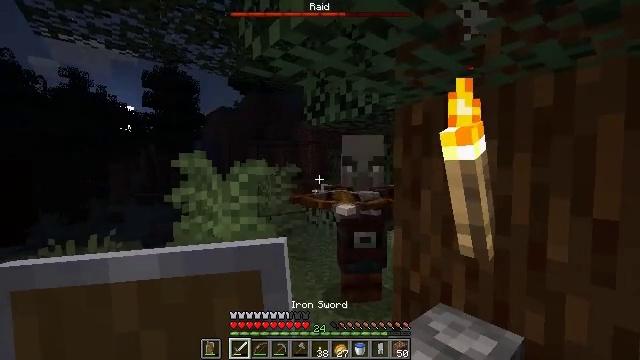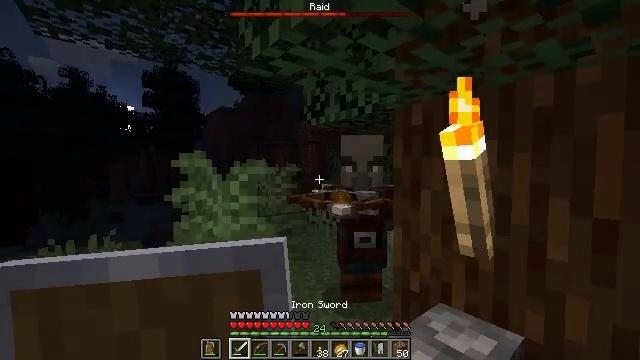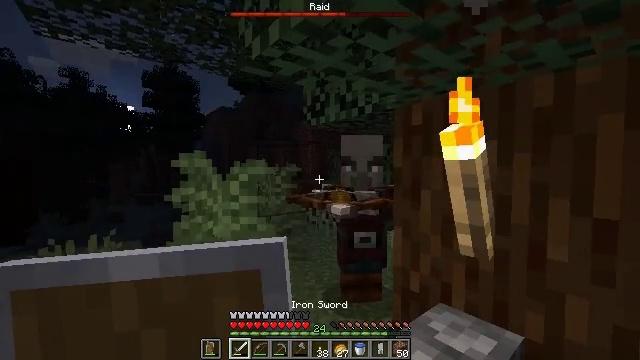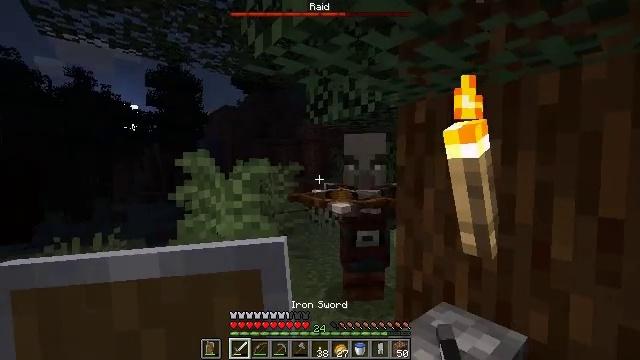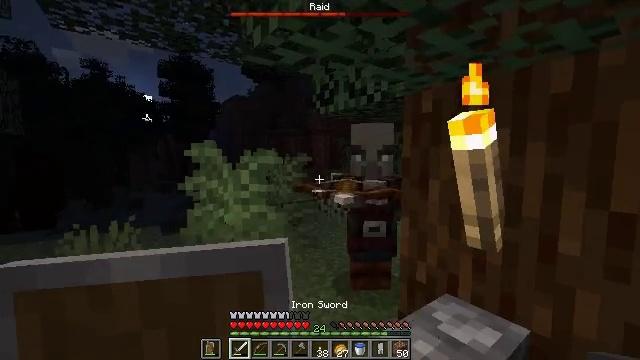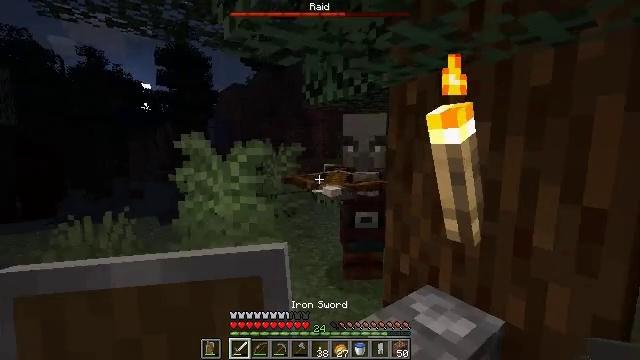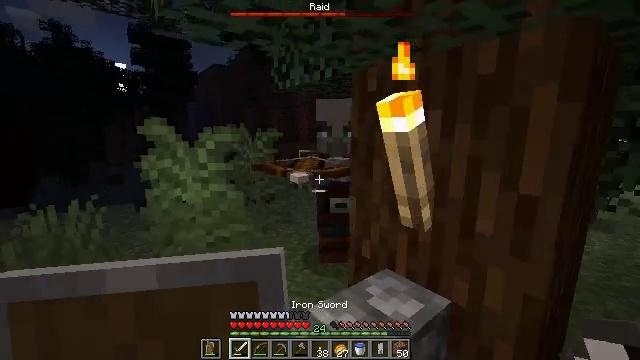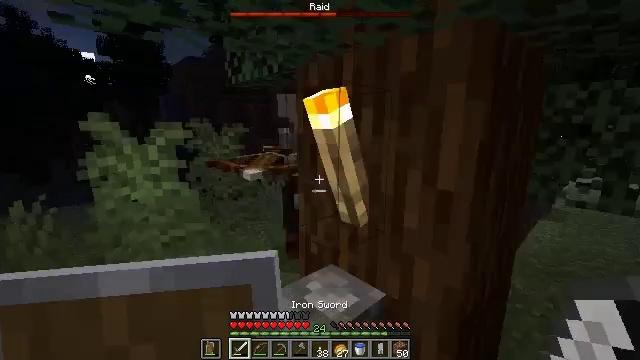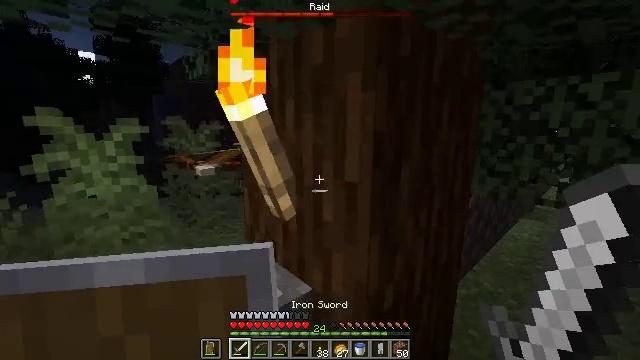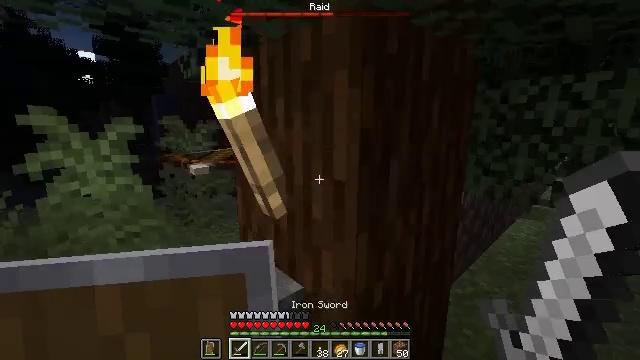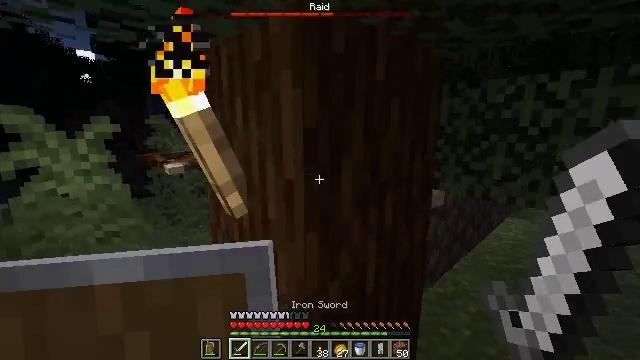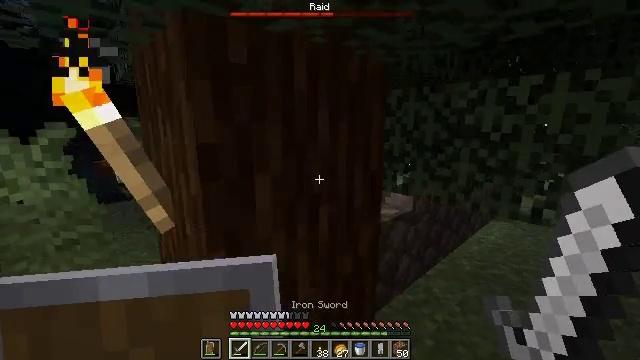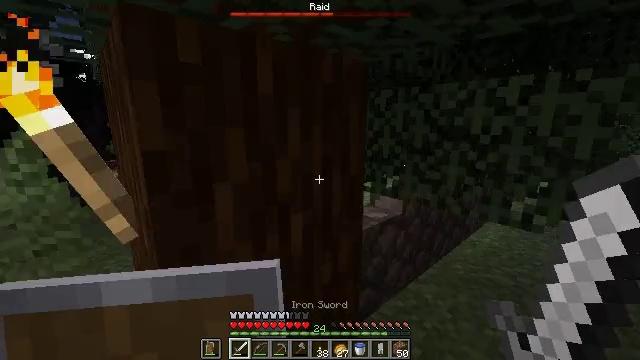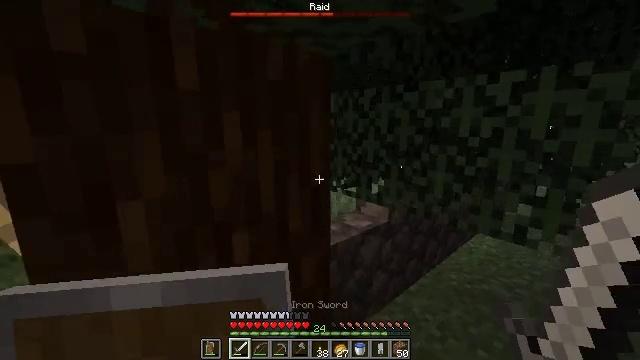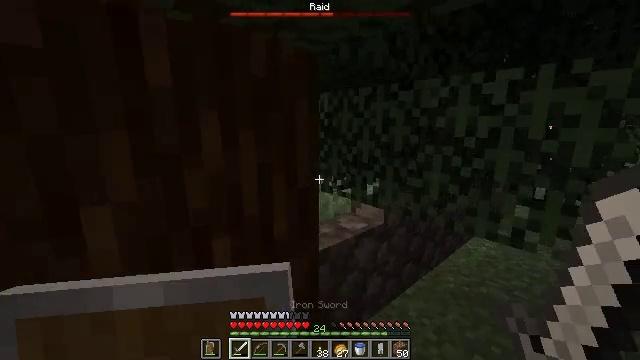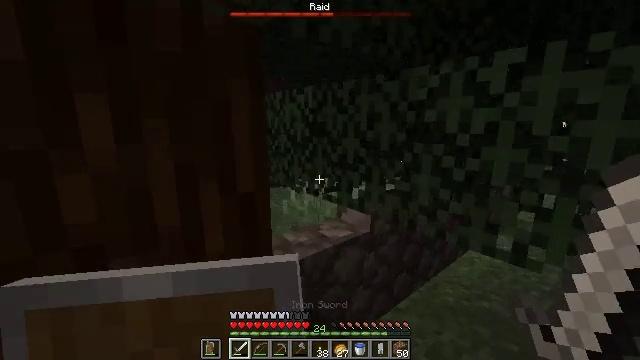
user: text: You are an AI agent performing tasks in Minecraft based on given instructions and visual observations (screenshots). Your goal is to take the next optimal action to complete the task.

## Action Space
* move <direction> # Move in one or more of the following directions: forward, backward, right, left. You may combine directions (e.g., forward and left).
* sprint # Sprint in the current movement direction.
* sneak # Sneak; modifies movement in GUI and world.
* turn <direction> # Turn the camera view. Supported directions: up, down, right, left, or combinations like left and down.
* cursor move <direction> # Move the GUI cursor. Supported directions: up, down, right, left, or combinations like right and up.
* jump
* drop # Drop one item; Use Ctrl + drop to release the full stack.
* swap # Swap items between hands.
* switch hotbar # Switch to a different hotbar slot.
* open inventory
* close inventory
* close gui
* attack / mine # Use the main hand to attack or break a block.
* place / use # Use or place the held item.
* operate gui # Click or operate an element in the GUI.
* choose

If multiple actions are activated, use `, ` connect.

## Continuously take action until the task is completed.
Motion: motion action
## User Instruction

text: Harvest the large fern for decoration.
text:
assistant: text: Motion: no_op
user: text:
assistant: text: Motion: no_op
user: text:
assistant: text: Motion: no_op
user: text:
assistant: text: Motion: move right, turn left and down
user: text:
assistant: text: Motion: move right, turn down
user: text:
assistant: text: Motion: move right, turn right and down
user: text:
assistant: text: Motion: move right, turn right and down
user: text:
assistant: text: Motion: move right
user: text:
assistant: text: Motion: move right
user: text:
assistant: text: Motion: move right
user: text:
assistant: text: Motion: move forward and move right
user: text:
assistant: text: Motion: move forward and move right
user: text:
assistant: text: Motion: move forward and move right
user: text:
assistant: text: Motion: move forward and move right
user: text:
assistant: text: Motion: move forward and move right, turn left
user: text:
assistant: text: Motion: move forward and move right, turn left
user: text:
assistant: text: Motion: move forward and move right, turn left
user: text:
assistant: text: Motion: move forward and move right, turn left and up
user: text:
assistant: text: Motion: move forward and move right, turn left and up
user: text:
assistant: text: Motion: move forward and move right
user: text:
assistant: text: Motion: move forward and move right, turn left
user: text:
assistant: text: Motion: move forward and move right, turn left and up
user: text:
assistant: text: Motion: move forward and move right, turn left
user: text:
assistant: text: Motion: move forward, turn left
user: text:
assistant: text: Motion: move forward, turn left
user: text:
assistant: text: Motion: move forward, turn left
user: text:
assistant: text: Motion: move forward, turn left
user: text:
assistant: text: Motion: move left, turn left
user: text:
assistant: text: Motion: move left, turn left and down
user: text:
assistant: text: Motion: move left, turn left